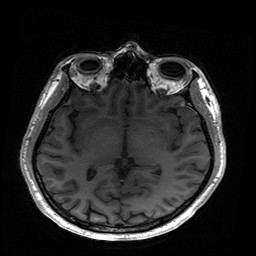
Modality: T1w
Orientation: coronal